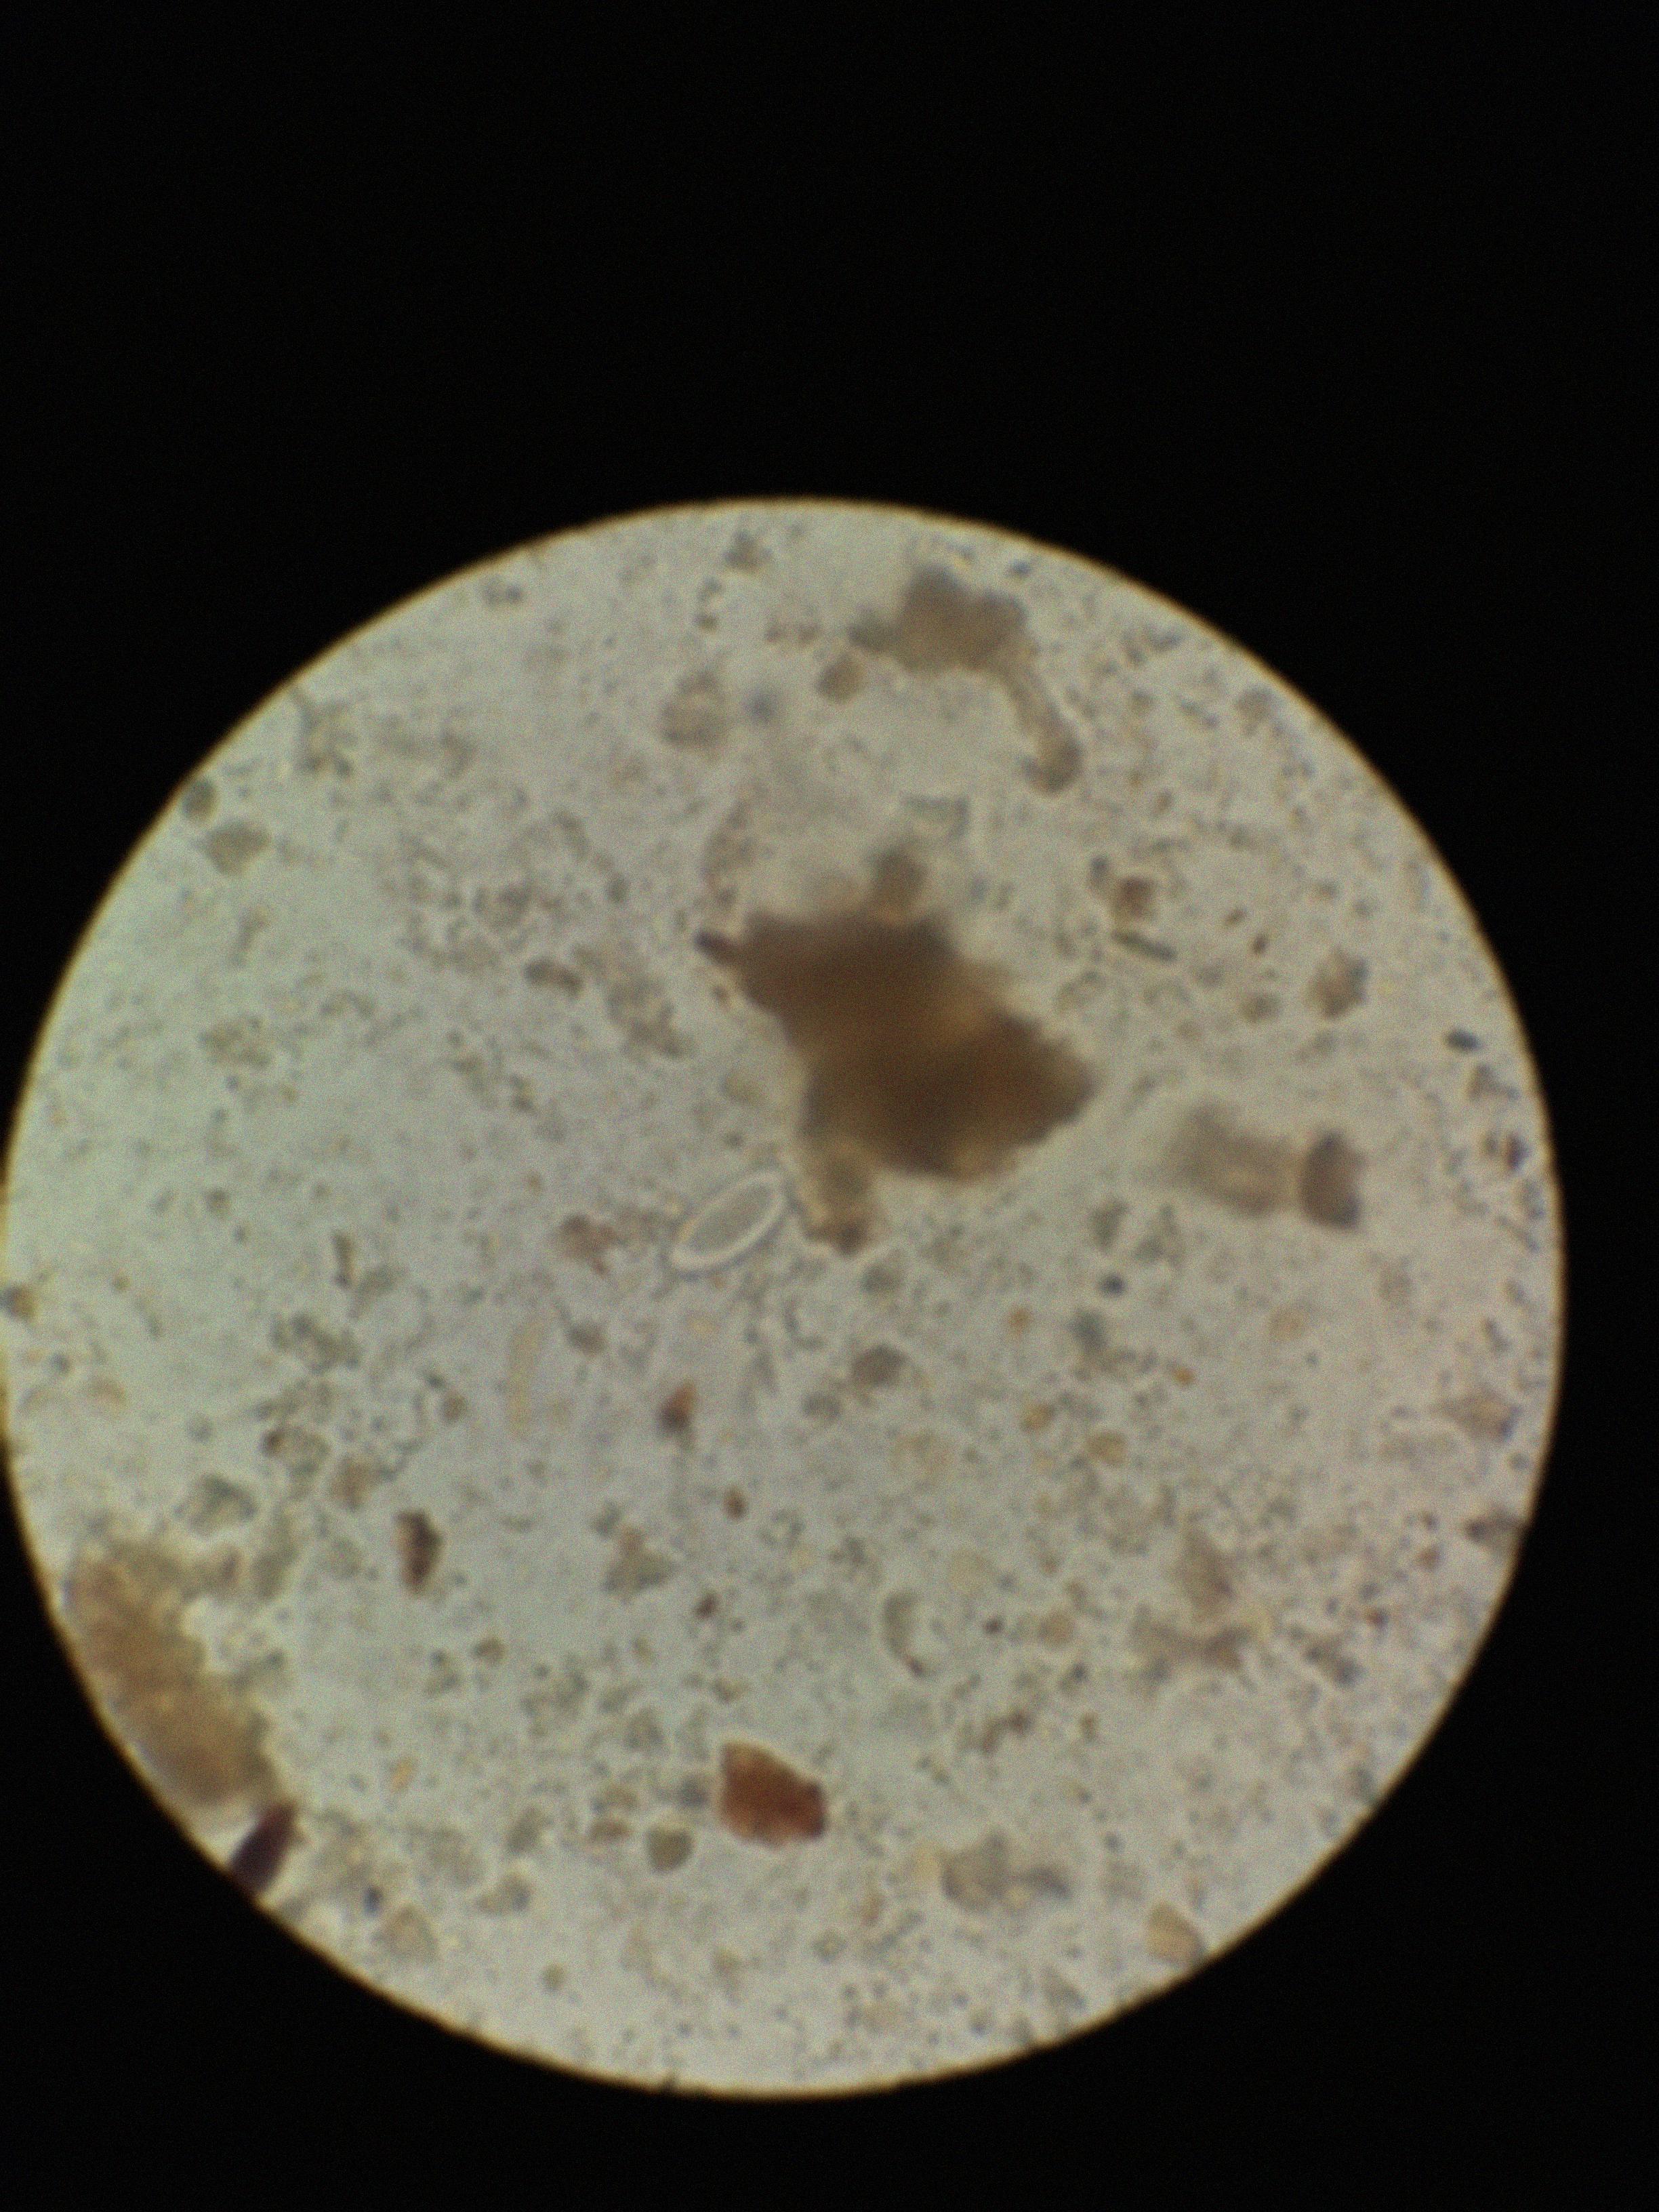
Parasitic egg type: Enterobius vermicularis